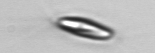
Label: Chrysochromulina